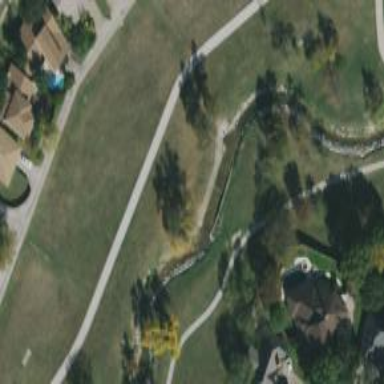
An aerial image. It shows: Disc golf tee.